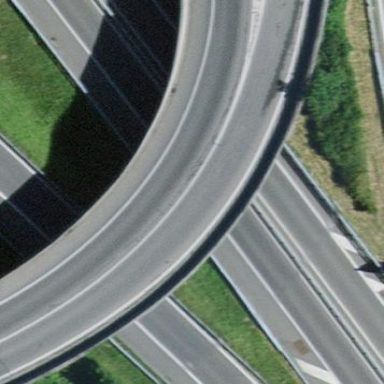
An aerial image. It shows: Man-made bridge.